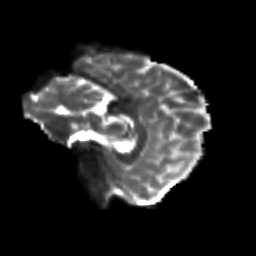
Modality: T2w
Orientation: sagittal
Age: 25
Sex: female
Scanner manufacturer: siemens
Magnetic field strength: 3 T
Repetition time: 3.5 s
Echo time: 0.113 s